Question: I am trying to post image from my app on pinterest.From last five days i am looking for perfect solution finally after posting some question on SO now i am inch away to solve my problem.the issue is when i post any image using url its successfuly post my image on pinterest as my below code show.
'''
-(NSString*) generatePinterestHTML {
NSString *description = @"Post your description here";
NSString *sUrl = [NSString stringWithFormat:@"http://4.bp.blogspot.com/-w4oTZjlpgwo/T5_pi-KJPuI/AAAAAAAAAoM/rKm3E0XCbgY/s1600/flower.png"];
NSLog(@"URL:%@", sUrl);
NSString *protectedUrl = (__bridge NSString *)CFURLCreateStringByAddingPercentEscapes(NULL,(__bridge CFStringRef)sUrl, NULL, (CFStringRef)@"!'"();:@&=+$,/?%#[]% ",CFStringConvertNSStringEncodingToEncoding(NSUTF8StringEncoding));
NSLog(@"Protected URL:%@", protectedUrl);
NSString *imageUrl = [NSString stringWithFormat:@""%@"", sUrl];
NSString *buttonUrl = [NSString stringWithFormat:@""http://pinterest.com/pin/create/button/?url=www.flor.com&media=%@&description=%@"", protectedUrl, description];
NSMutableString *htmlString = [[NSMutableString alloc] initWithCapacity:1000];
[htmlString appendFormat:@"<html> <body>"];
[htmlString appendFormat:@"<p align="center"><a href=%@ class="pin-it-button" count-layout="horizontal"><img border="0" src="http://assets.pinterest.com/images/PinExt.png" title="Pin It" /></a></p>", buttonUrl];
[htmlString appendFormat:@"<p align="center"><img width="400px" height = "400px" src=%@></img></p>", imageUrl];
[htmlString appendFormat:@"<script type="text/javascript" src="//assets.pinterest.com/js/pinit.js"></script>"];
[htmlString appendFormat:@"</body> </html>"];
return htmlString;
}
-(void)viewDidLoad
{
[super viewDidLoad];
NSString *htmlString = [self generatePinterestHTML];
NSLog(@"Generated HTML String:%@", htmlString);
mywebview.backgroundColor = [UIColor clearColor];
mywebview.opaque = NO;
if ([mywebview isHidden]) {
[mywebview setHidden:NO];
}
[mywebview loadHTMLString:htmlString baseURL:nil];
}
'''
below screen shot show my above code result

But when i am trying to upload image from my app its not works fine here is my code
'''
- (void)viewDidLoad
{
NSArray *paths = NSSearchPathForDirectoriesInDomains(NSDocumentDirectory,NSUserDomainMask, YES);
NSString *documentsDirectory = [paths objectAtIndex:0];
savedImagePath = [[documentsDirectory stringByAppendingPathComponent:@"savedImage.png"] mutableCopy];
NSLog(@"savedImagePath..%@",savedImagePath);
NSData* imageData = UIImagePNGRepresentation(mypimage);
[imageData writeToFile:savedImagePath atomically:YES];
[super viewDidLoad];
NSString *htmlString = [self generatePinterestHTML];
NSLog(@"Generated HTML String:%@", htmlString);
mywebview.backgroundColor = [UIColor clearColor];
mywebview.opaque = NO;
if ([mywebview isHidden]) {
[mywebview setHidden:NO];
}
[mywebview loadHTMLString:htmlString baseURL:nil];
}
- (NSString*) generatePinterestHTML {
NSString *description = @"Post your description here";
NSString *stringUrl = [NSString stringWithFormat:@"%@",savedImagePath];
NSLog(@"stringUrl:%@", stringUrl);
NSURL *urlToUpload = [[NSURL alloc]initFileURLWithPath:stringUrl];
NSString* sUrl = [NSString stringWithFormat:@"%@",urlToUpload];
NSString *protectedUrl = (__bridge NSString *)CFURLCreateStringByAddingPercentEscapes(NULL,(__bridge CFStringRef)sUrl, NULL, (CFStringRef)@"!'"();:@&=+$,/?%#[]% ",CFStringConvertNSStringEncodingToEncoding(NSUTF8StringEncoding));
NSLog(@"Protected URL:%@", protectedUrl);
NSString *imageUrl = [NSString stringWithFormat:@""%@"", sUrl];
NSString *buttonUrl = [NSString stringWithFormat:@""http://pinterest.com/pin/create/button/?url=www.flor.com&media=%@&description=%@"", protectedUrl, description];
NSMutableString *htmlString = [[NSMutableString alloc] initWithCapacity:1000];
[htmlString appendFormat:@"<html> <body>"];
[htmlString appendFormat:@"<p align="center"><a href=%@ class="pin-it-button" count-layout="horizontal"><img border="0" src="http://assets.pinterest.com/images/PinExt.png" title="Pin It" /></a></p>", buttonUrl];
[htmlString appendFormat:@"<p align="center"><img width="400px" height = "400px" src=%@></img></p>", imageUrl];
[htmlString appendFormat:@"<script type="text/javascript" src="//assets.pinterest.com/js/pinit.js"></script>"];
[htmlString appendFormat:@"</body> </html>"];
return htmlString;
}
'''
For above code my screen shot result is
<URL> so please suggest any method to reslove this problem.Thanks
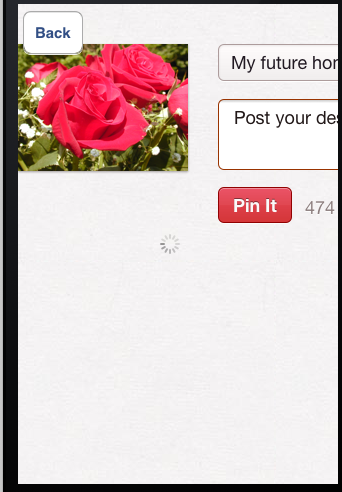
Answer: After posted images on server and assigned appropriate URL Address to pinit button, then it worked for me.
I post my answers <URL>for those who will be most likely to post local images from app on pinterest.
Hope it will be helpful for all.
Thanks